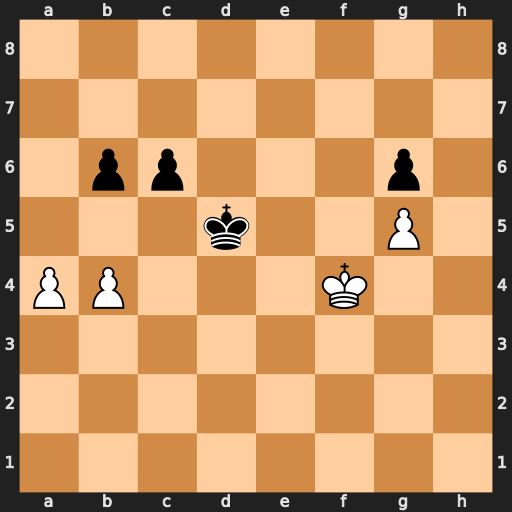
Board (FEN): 8/8/1pp3p1/3k2P1/PP3K2/8/8/8
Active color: w
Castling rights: -
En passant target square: -
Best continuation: a5 bxa5 bxa5